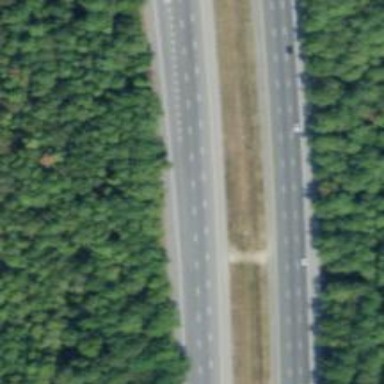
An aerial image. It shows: Asphalt motorway.